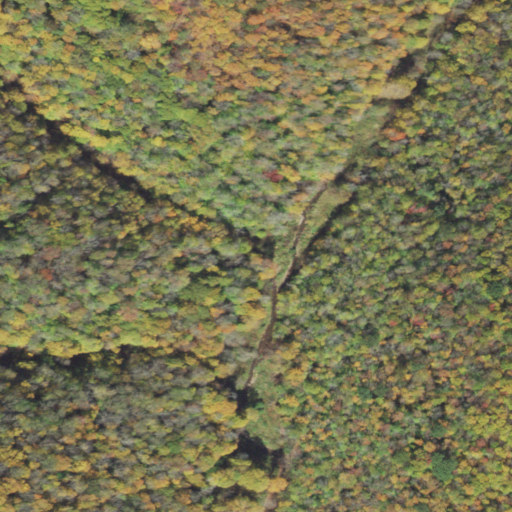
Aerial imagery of valley in Pennsylvania named Road Hollow containing deciduous forest, mixed forest, and pasture